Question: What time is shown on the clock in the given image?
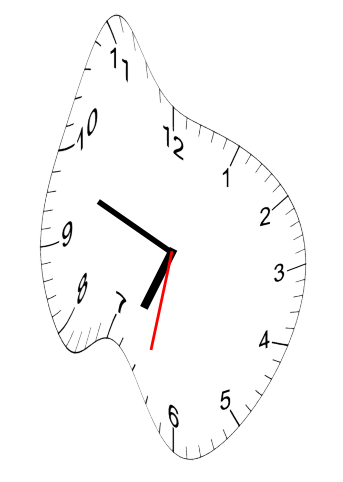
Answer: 06:48:32